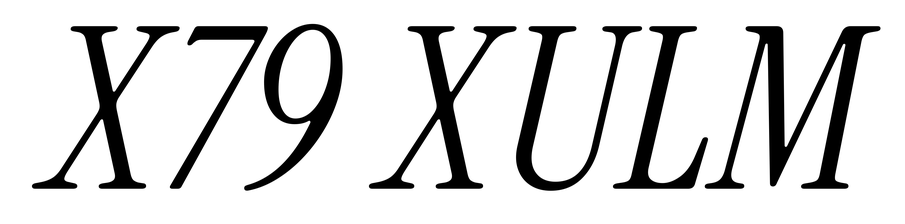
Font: InstrumentSerif-Italic